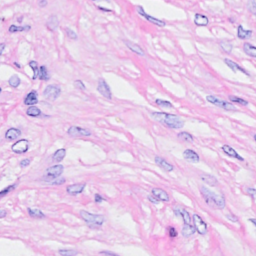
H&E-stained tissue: Breast